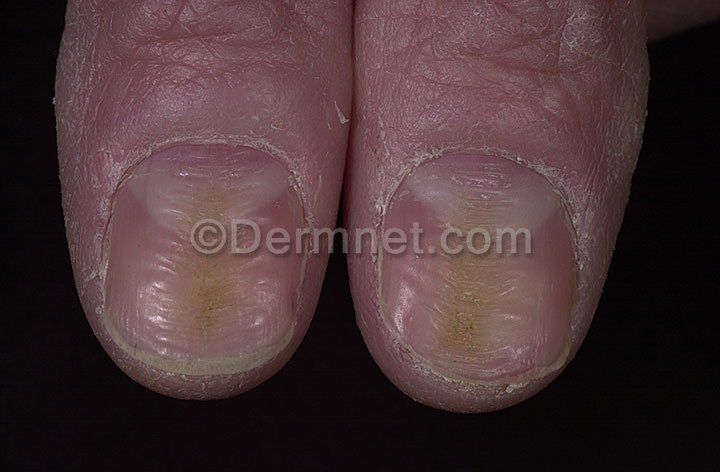
Disease: Nail Fungus and other Nail Disease